Aerial crown-view tile of a tropical tree (Barro Colorado Island, Panama), acquired 20250915:
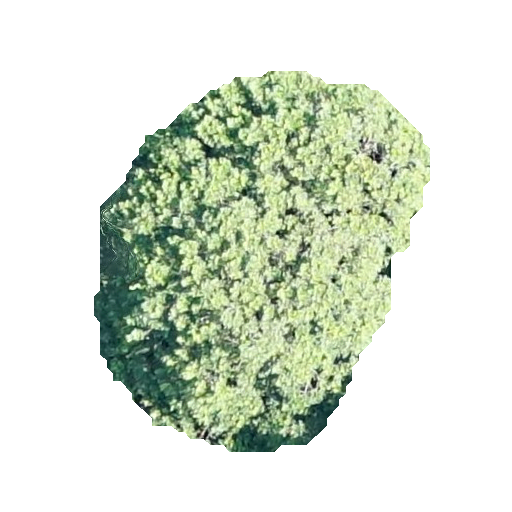
Species: Simarouba amara
GBIF accepted scientific name: Simarouba amara
Crown area: 134.162 m²